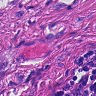
Metastatic tissue present: yes